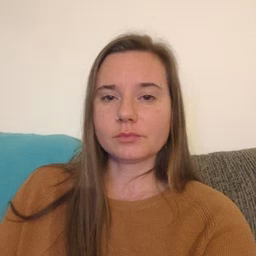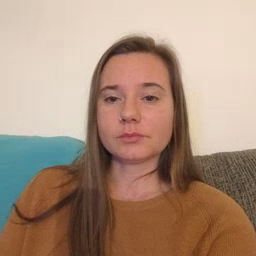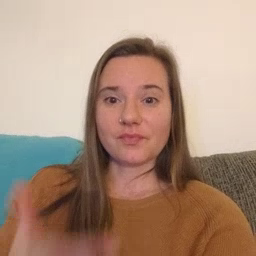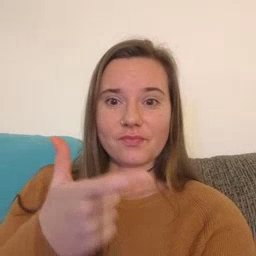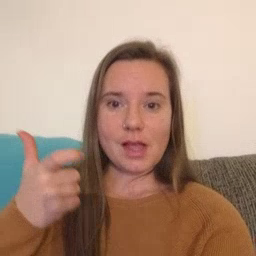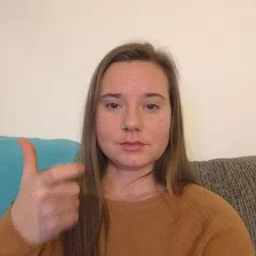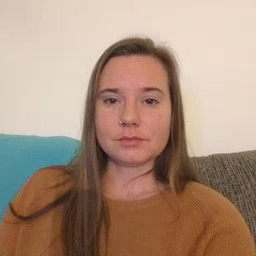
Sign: fast